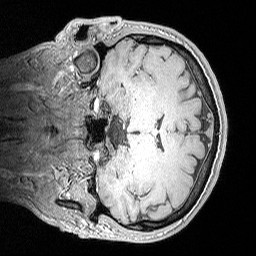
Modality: MP2RAGE
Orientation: coronal
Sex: male
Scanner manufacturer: siemens
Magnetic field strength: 3 T
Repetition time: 5 s
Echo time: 0.00292 s